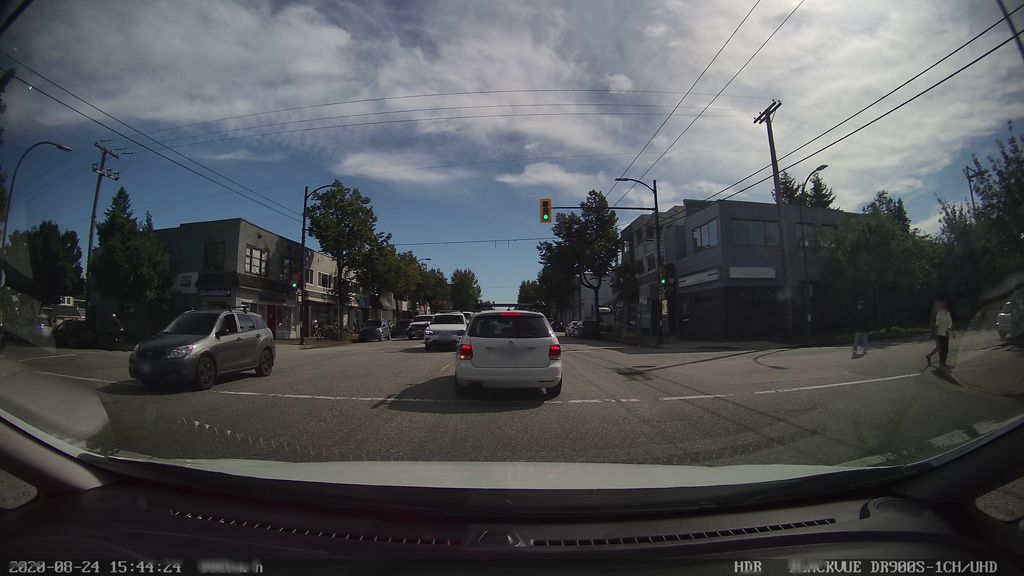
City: vancouver